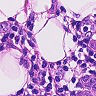
Metastatic tissue present: yes